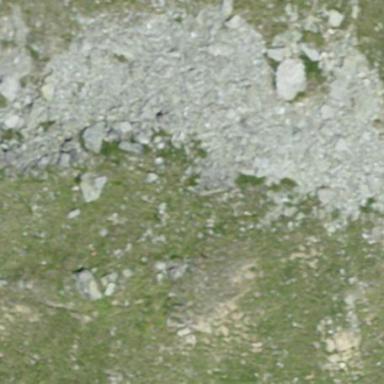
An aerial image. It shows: Natural scree.